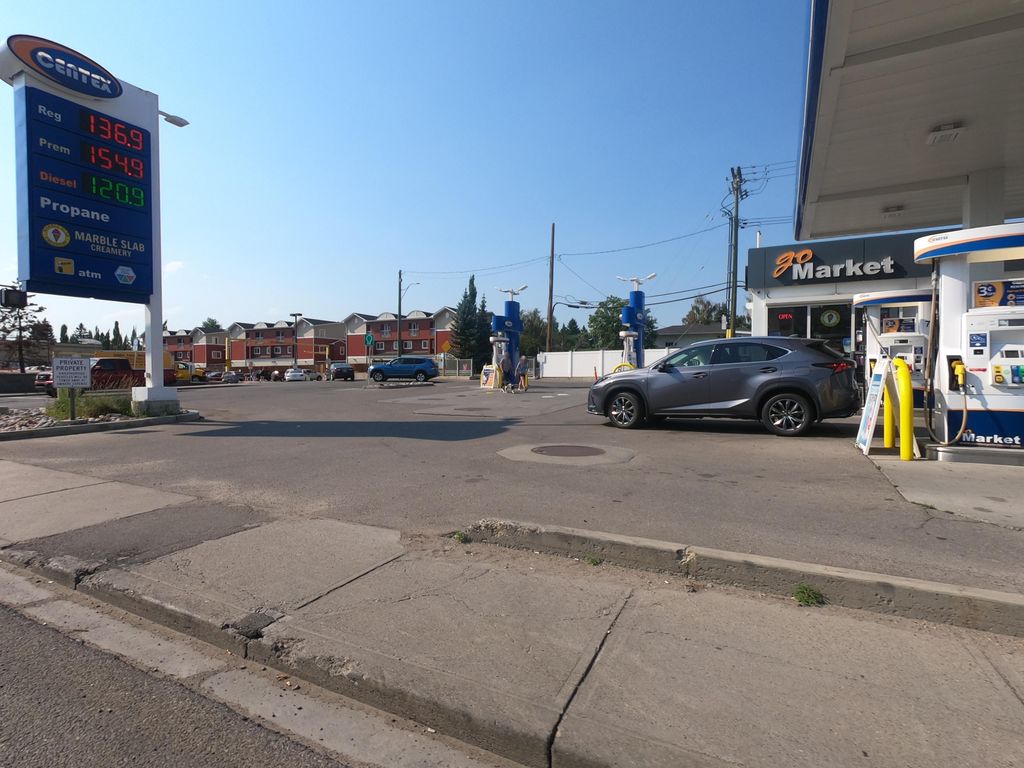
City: calgary